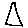
Label: triangle